Question: I am developing a SDK addon. I want to implement a feature called Protect Tab. Right click a tab, an icon overlays on the close tab button, thereby lessen the chance of accidentally closing the tab.
A few Firefox addons already have this feature, such as Tabloc, Tab Utilities, etc. But these are XUL addons. What do I need to do to implement this feature?

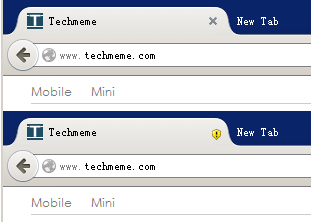
Answer: Copy paste this code into scratchpad with browser environment and run it:
'''
Cu.import('resource://gre/modules/Services.jsm');
var sss = Cc['@mozilla.org/content/style-sheet-service;1'].getService(Ci.nsIStyleSheetService);
try {
sss.unregisterSheet(cssUri, sss.USER_SHEET);
} catch (ex) {}
var css = '';
/*css += '[anonid="close-button"] .toolbarbutton-icon:after { content:"rawr"; position:absolute; z-index:999999; width:10px; height:10px; background-color:red; }';*/ //i dont know why but i cant seem to put a before or after pseduo element on the image so i put it on the toolbar-button, if yo ucan figure this one out share with us
css += '[anonid="close-button"]:before { position:absolute; top:5px; background-color:black; width:20px; height:20px; content:""}';
css += '[anonid="close-button"] { pointer-events:none !important; }';
var cssEnc = encodeURIComponent(css);
var newURIParam = {
aURL: 'data:text/css,' + cssEnc,
aOriginCharset: null,
aBaseURI: null
}
var cssUri = Services.io.newURI(newURIParam.aURL, newURIParam.aOriginCharset, newURIParam.aBaseURI);
sss.loadAndRegisterSheet(cssUri, sss.USER_SHEET);
'''
i overlay an image on top with pseudo element.
however you can just change the src of the image element, no need to overlay something on top of it
btw to prevent click on that close button you dont need to overlay anything you can just set the pointer-events to none like i did above.